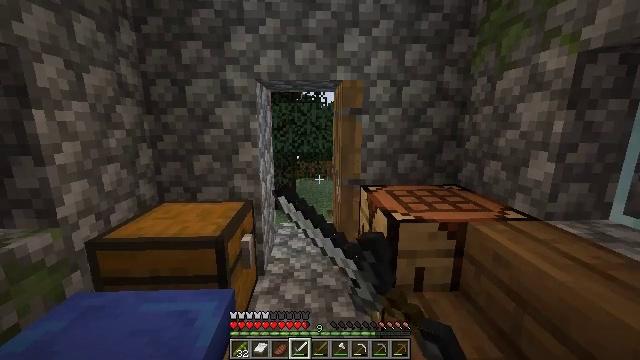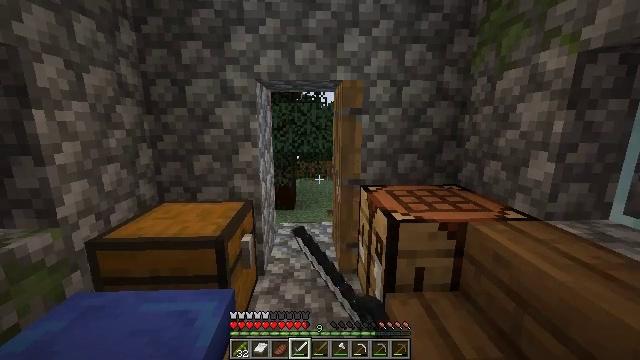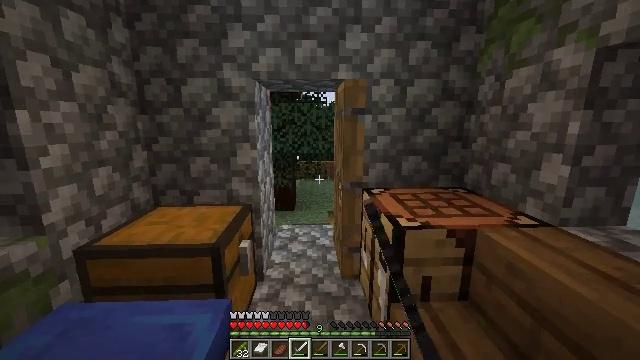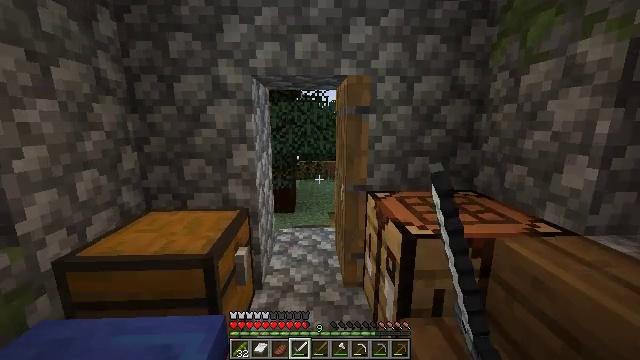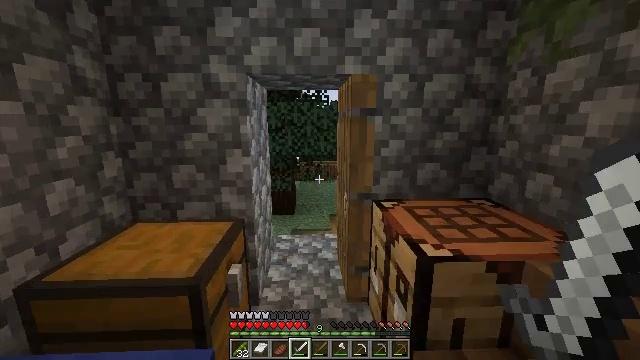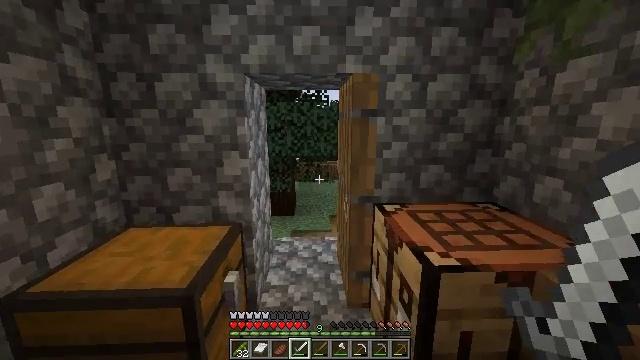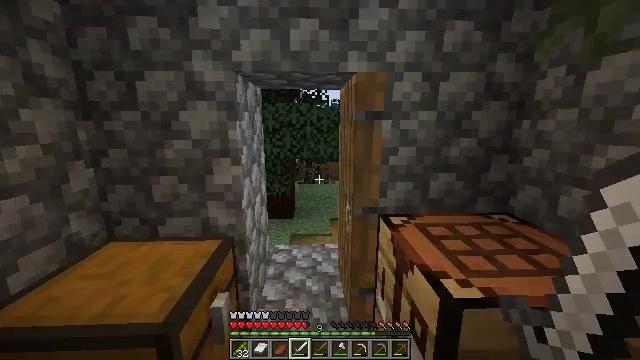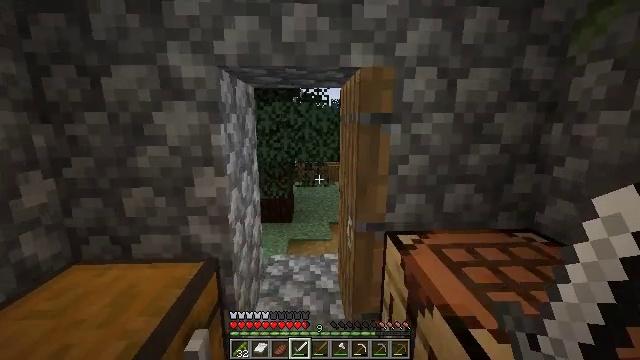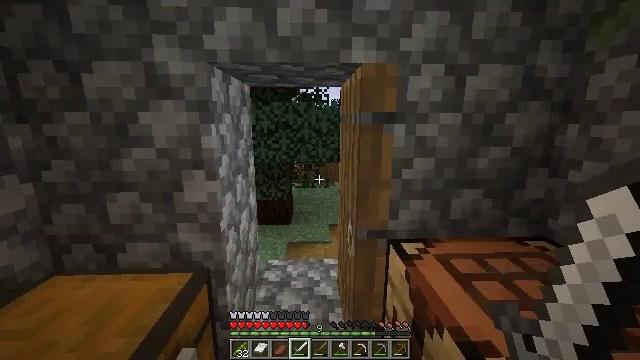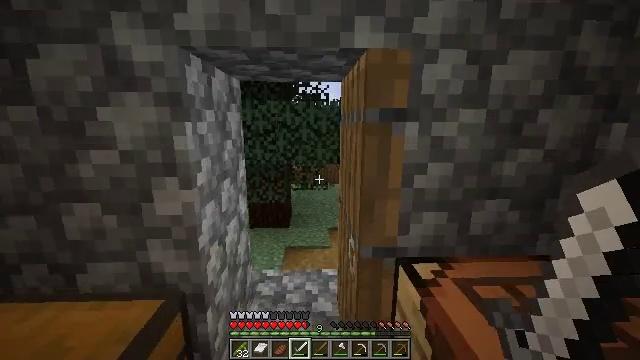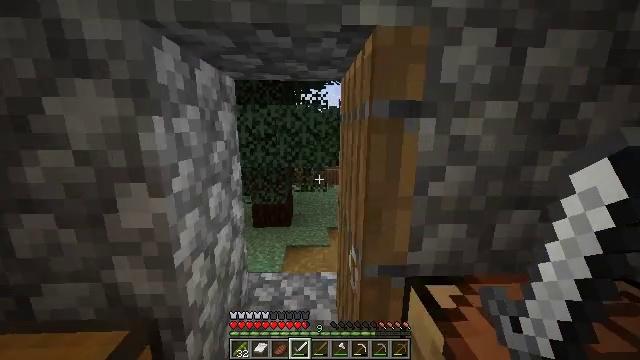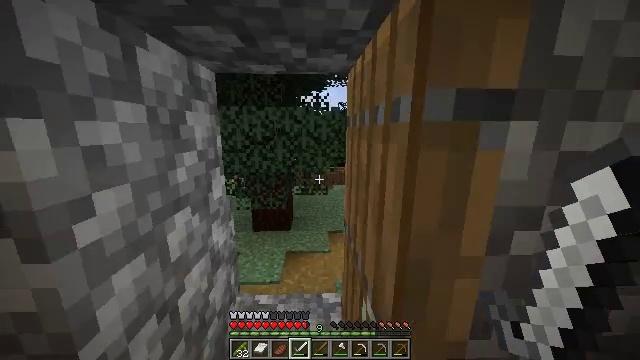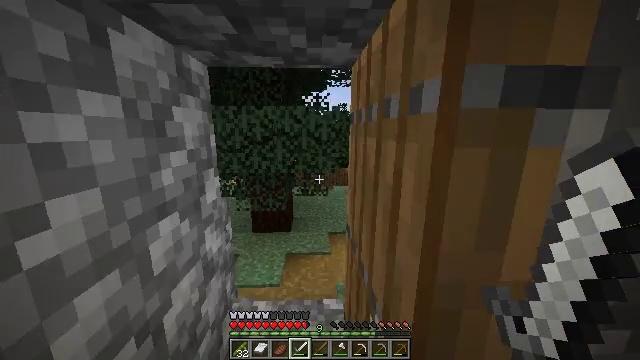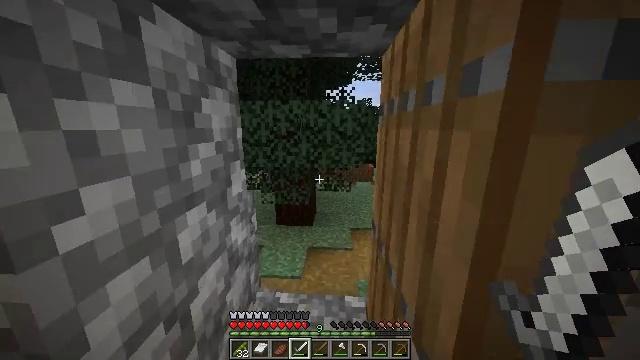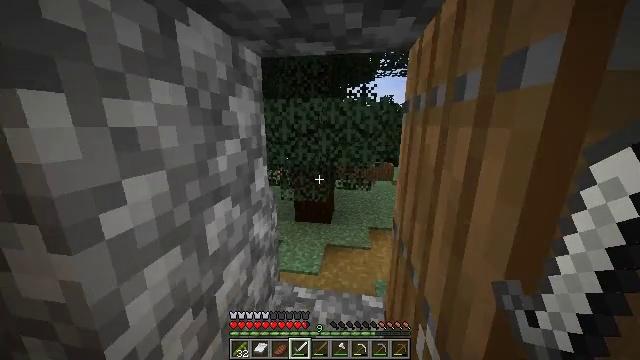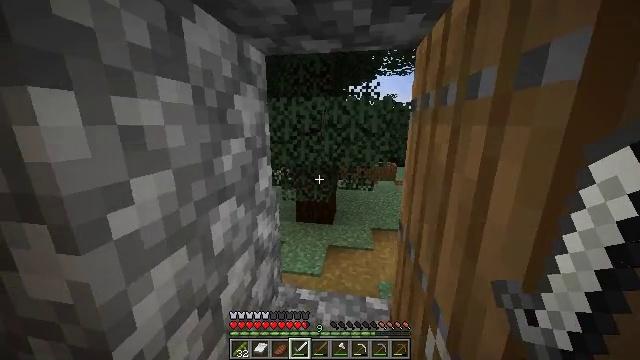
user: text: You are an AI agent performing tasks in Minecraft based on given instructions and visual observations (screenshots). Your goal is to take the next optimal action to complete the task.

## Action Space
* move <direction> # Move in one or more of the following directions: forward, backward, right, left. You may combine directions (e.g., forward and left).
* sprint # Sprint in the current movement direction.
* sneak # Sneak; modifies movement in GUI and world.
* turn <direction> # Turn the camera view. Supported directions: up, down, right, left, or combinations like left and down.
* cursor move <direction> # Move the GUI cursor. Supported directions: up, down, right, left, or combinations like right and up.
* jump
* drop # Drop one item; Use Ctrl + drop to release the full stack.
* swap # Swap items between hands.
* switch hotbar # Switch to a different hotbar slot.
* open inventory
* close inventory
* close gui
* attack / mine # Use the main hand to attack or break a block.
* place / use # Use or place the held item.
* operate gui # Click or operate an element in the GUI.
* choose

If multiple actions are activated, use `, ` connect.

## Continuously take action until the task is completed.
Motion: motion action
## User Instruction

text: Gather potatoes by left-clicking.
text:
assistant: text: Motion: no_op
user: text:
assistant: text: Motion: move forward
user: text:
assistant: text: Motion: move forward
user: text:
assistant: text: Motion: move forward
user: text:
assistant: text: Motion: move forward
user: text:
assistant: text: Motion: move forward
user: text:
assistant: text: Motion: move forward
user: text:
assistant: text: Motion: move forward, sprint
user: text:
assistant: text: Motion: move forward, sprint
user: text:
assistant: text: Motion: move forward, sprint
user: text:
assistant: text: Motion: move forward, sprint
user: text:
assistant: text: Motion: move forward, sprint
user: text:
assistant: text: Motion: move forward, turn left and down
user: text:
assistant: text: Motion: move forward, turn left
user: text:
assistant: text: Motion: move forward
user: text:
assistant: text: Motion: move forward
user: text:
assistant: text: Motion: move forward
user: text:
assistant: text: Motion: move forward, turn right
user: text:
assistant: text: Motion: move forward, turn right and down
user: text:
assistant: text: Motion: move forward, turn right and down
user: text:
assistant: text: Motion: move forward, turn right
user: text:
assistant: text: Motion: move forward
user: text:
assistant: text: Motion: move forward
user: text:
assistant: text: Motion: move forward
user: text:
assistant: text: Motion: move forward and move left
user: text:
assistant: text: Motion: move forward and move left, turn right
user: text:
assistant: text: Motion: move forward and move left, turn right
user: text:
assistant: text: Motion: move forward, turn right and up
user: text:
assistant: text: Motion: turn right
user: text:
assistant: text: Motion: turn right and up